Chest X-ray. View position: AP
Patient age: 52
Patient sex: M
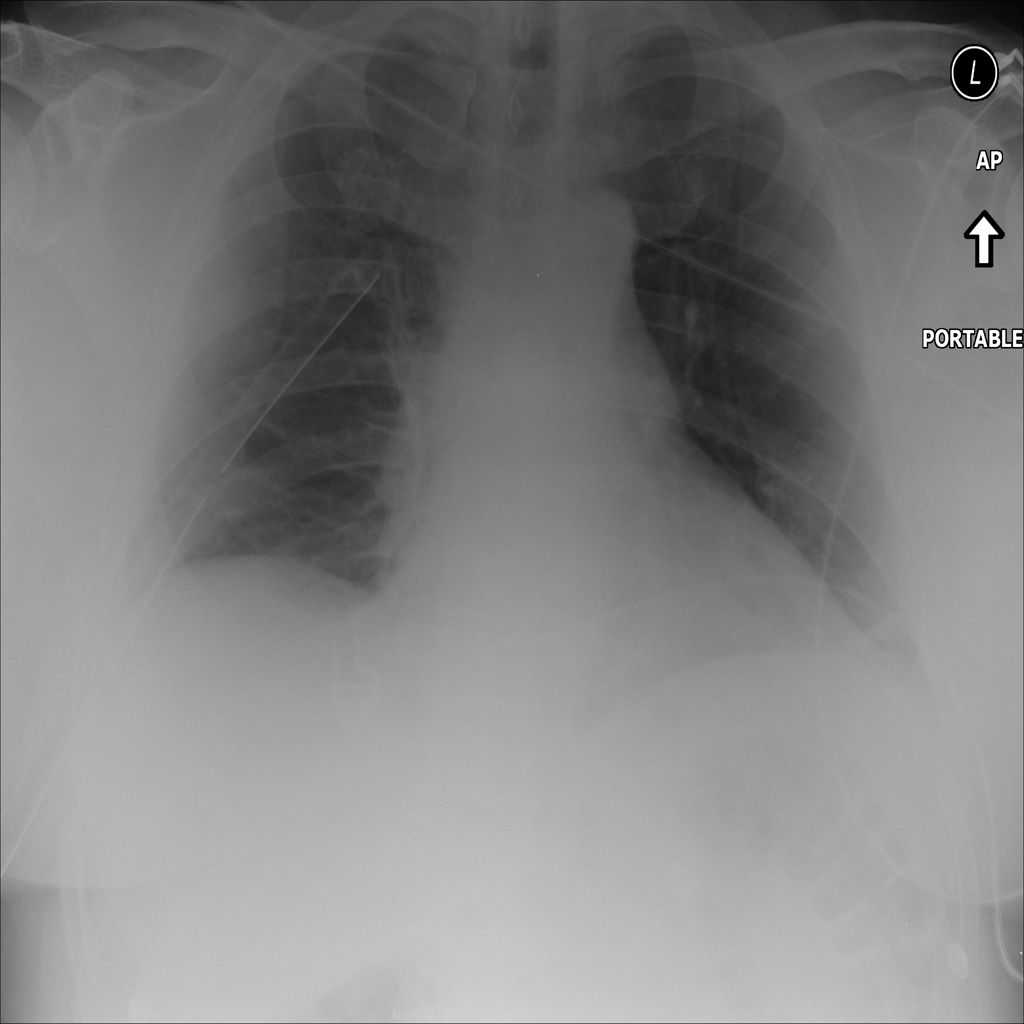
Finding: Pneumothorax